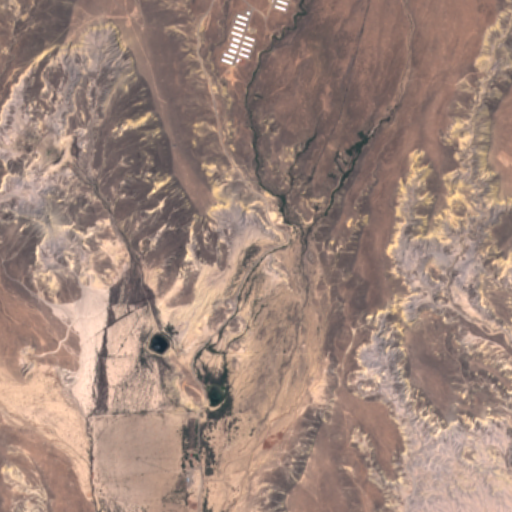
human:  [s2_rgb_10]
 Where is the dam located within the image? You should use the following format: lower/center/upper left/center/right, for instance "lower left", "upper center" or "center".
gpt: The dam is located in the upper left of the image.
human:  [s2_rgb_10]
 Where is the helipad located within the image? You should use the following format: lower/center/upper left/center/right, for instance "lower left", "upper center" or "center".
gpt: The helipad is located in the lower center of the image.
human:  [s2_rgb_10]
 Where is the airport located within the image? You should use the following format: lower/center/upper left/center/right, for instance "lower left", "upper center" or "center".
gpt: There is no airport in the image.